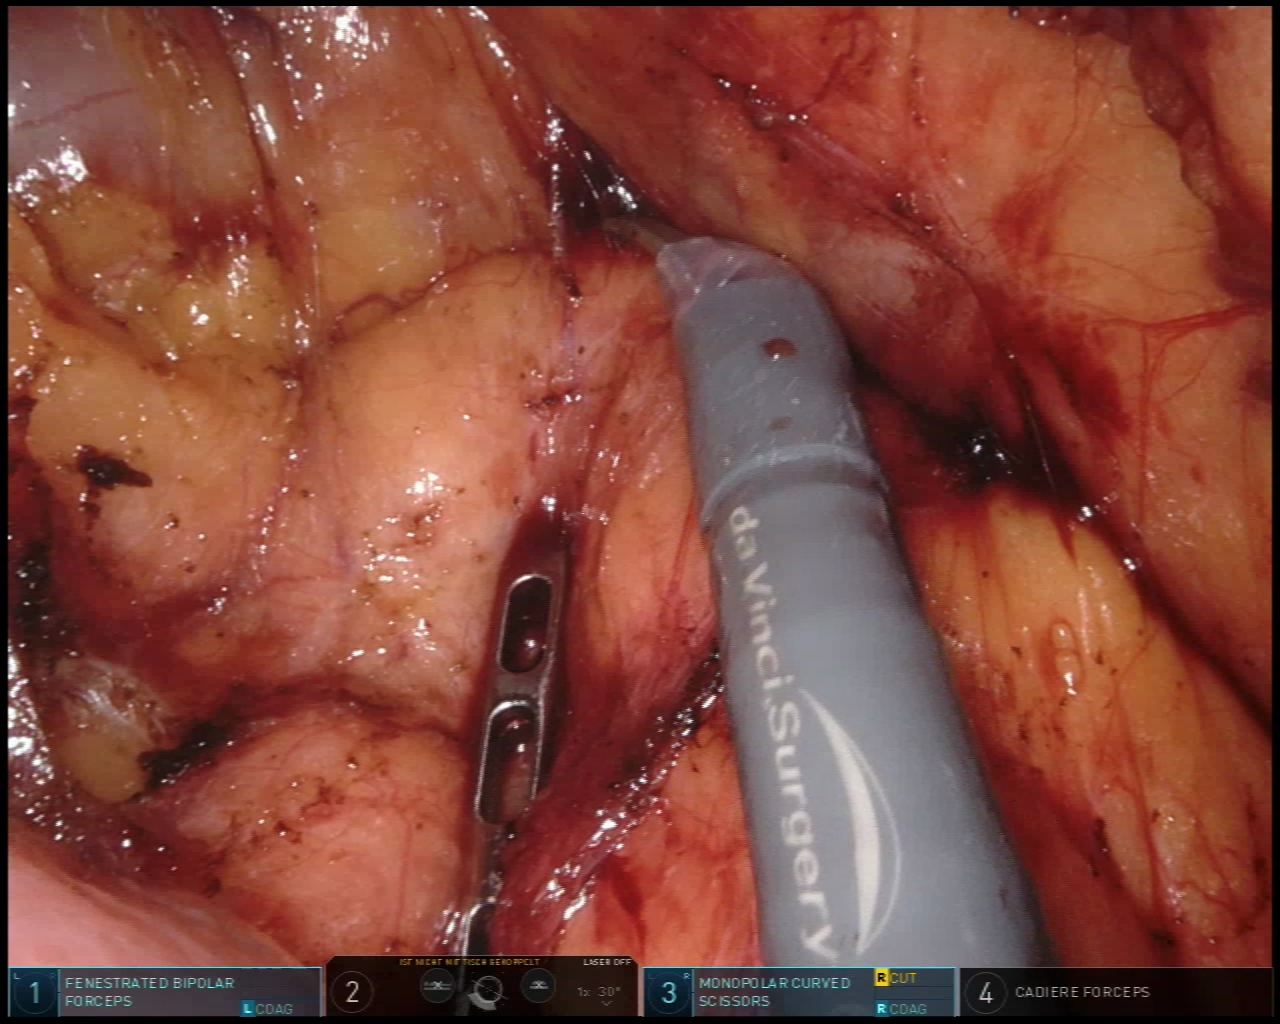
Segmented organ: stomach
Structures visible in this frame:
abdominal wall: no
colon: no
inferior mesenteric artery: no
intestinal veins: no
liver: no
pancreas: no
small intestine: yes
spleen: no
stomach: yes
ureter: no
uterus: no
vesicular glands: no